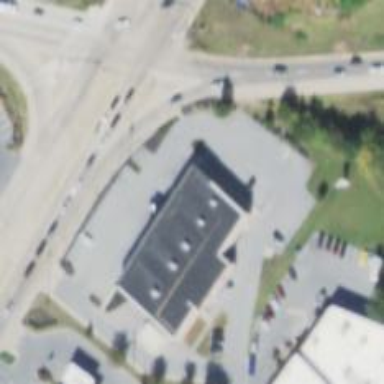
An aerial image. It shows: Healthcare clinic.